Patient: sex F, age 65
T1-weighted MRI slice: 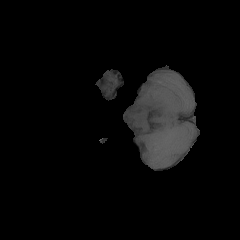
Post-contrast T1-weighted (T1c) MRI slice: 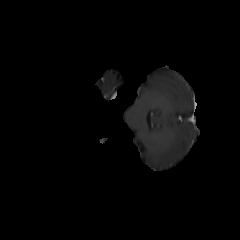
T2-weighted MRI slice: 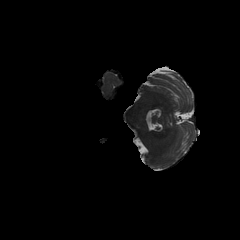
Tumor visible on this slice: no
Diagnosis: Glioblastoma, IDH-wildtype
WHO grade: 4